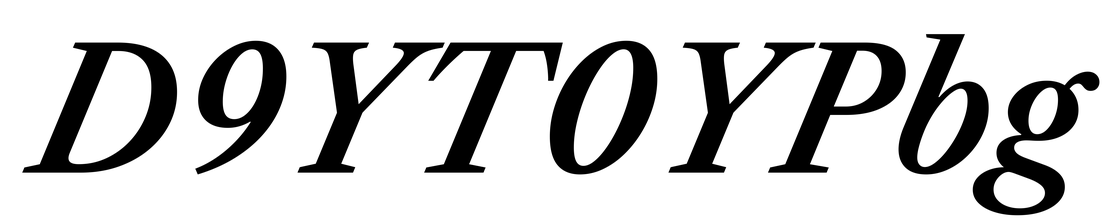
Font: LibreCaslonText-Italic_SemiBold_Italic